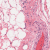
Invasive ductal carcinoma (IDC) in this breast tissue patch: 0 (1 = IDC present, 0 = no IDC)